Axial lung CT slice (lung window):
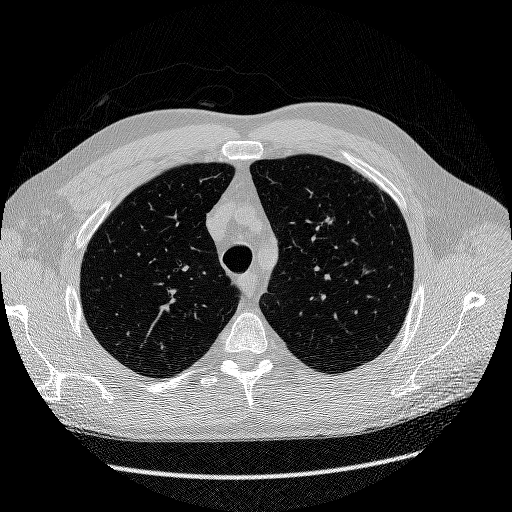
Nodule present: no